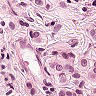
Metastatic tissue present: yes